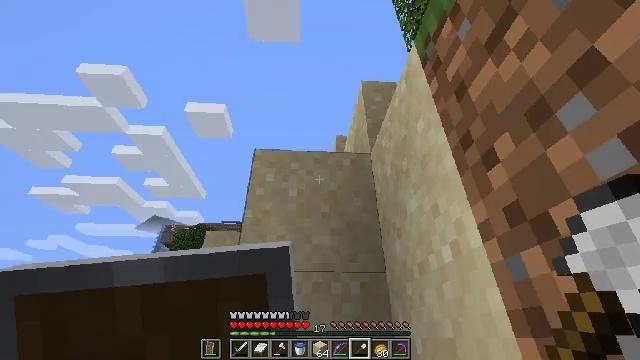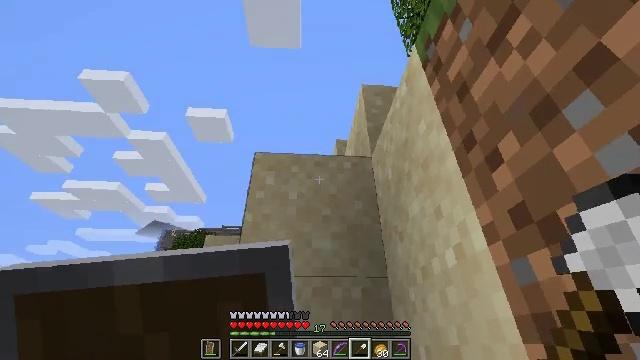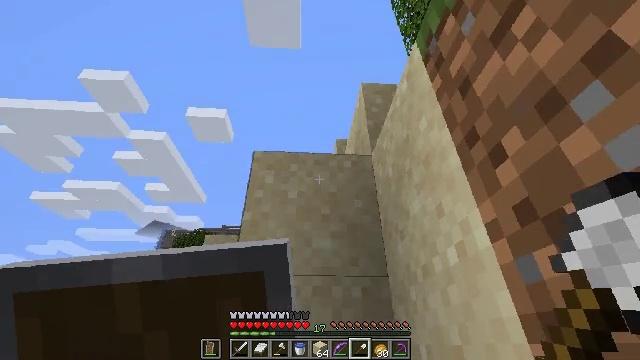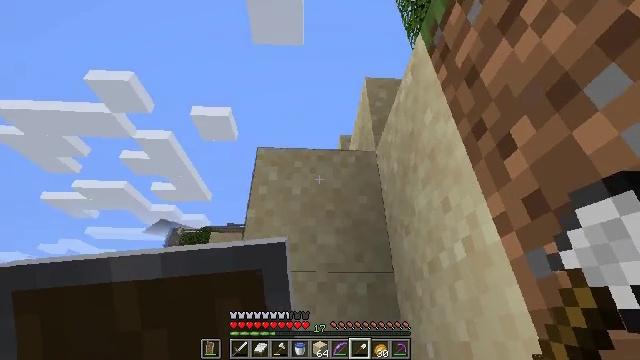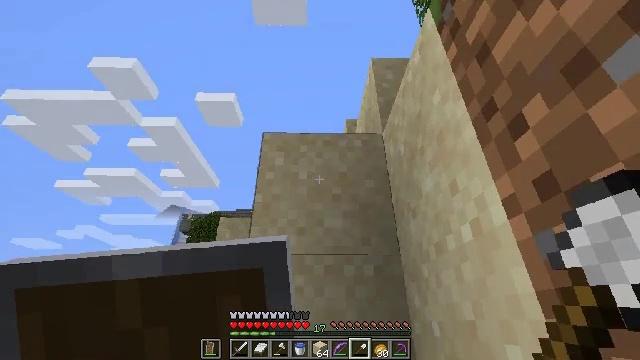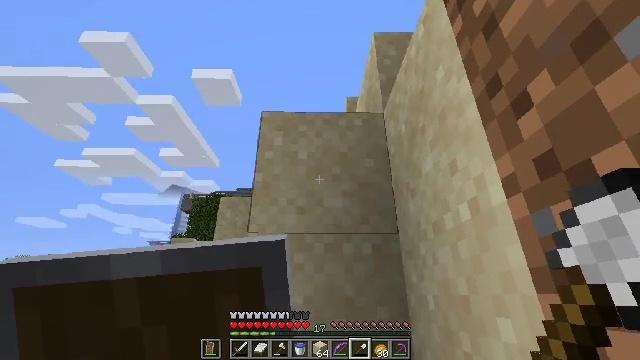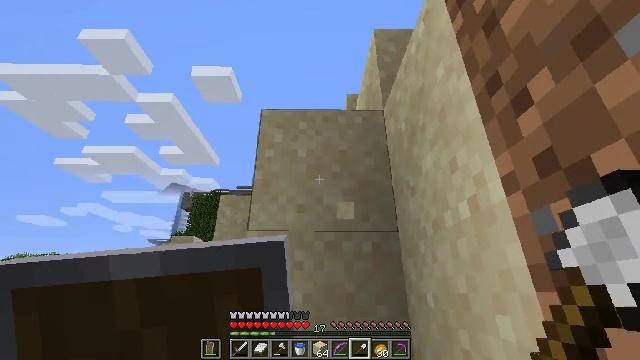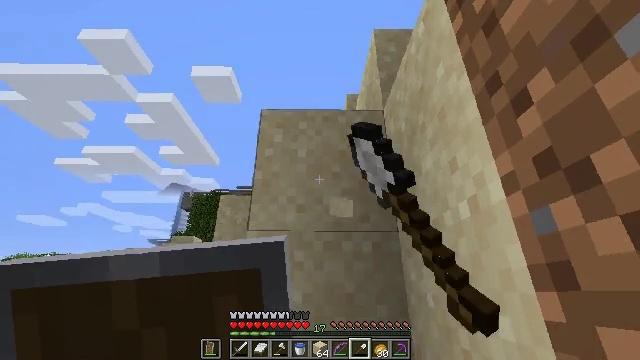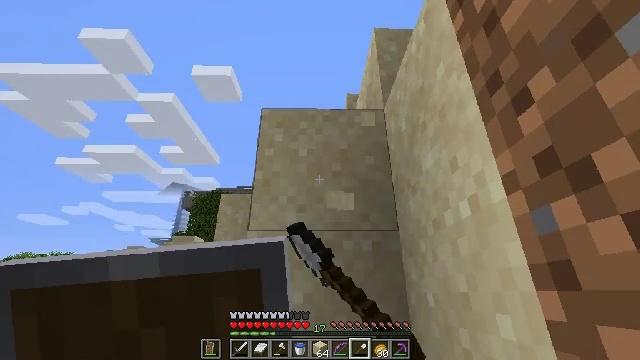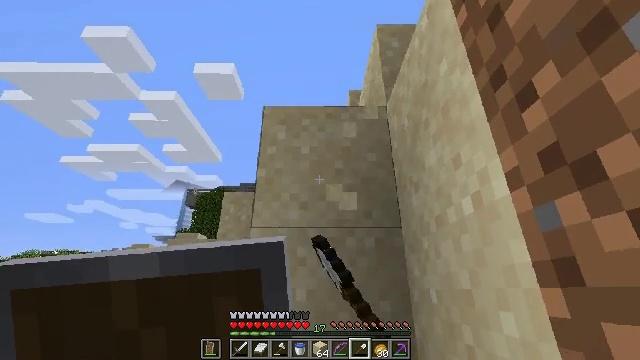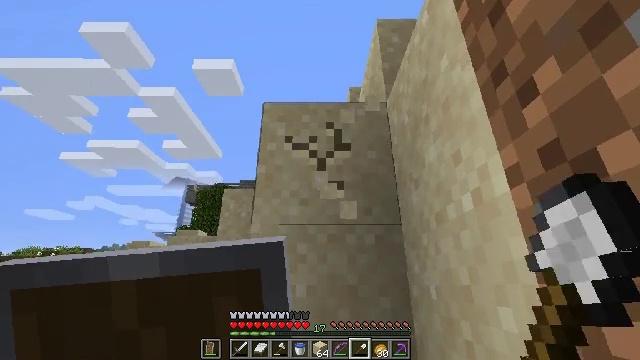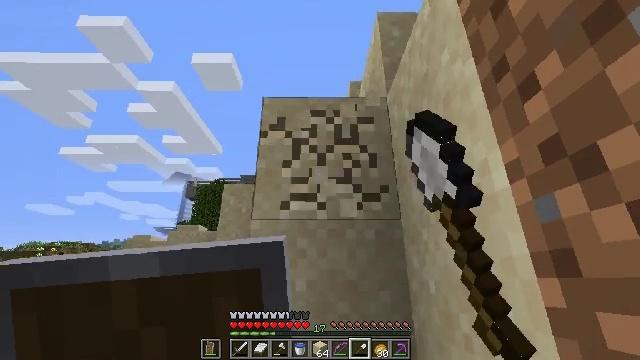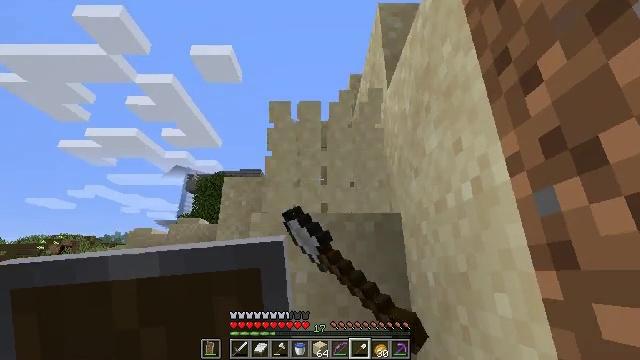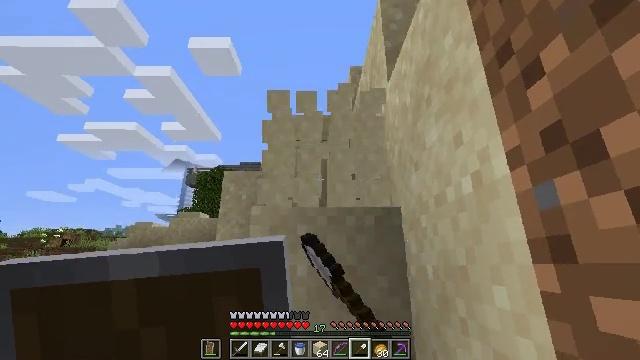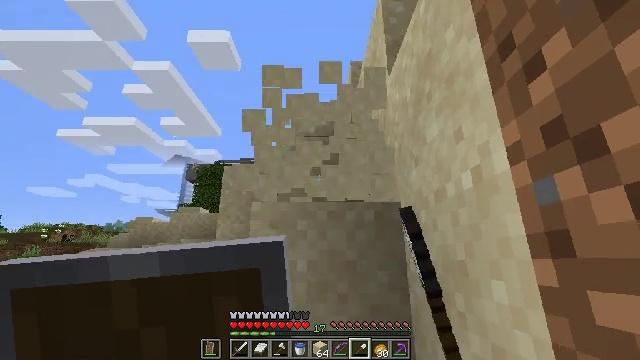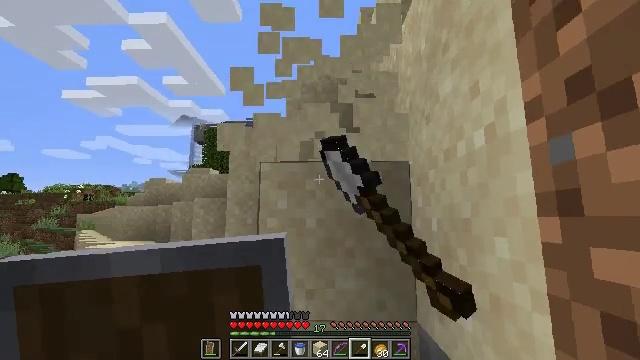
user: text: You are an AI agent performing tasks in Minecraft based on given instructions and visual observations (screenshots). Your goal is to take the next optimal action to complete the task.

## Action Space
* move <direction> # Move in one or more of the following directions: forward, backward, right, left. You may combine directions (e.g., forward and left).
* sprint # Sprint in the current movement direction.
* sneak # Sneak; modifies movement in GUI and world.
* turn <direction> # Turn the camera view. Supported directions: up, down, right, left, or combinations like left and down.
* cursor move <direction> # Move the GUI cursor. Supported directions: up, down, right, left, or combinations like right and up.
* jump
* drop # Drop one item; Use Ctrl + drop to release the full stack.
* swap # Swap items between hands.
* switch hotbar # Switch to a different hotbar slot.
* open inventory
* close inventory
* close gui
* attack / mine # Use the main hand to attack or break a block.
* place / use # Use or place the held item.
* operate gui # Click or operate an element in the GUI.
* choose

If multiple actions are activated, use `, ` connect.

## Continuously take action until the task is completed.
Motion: motion action
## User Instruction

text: Break the sand block.
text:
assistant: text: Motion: turn up
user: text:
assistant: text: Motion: no_op
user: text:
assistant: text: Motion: turn left
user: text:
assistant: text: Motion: turn left and down
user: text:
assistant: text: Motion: turn down
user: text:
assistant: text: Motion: attack / mine
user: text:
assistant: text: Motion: attack / mine
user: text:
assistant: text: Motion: attack / mine
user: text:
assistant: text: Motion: attack / mine
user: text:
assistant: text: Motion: attack / mine
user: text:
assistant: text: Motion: turn down, attack / mine
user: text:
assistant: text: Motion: turn down, attack / mine
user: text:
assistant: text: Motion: turn down, attack / mine
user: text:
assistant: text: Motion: turn down, attack / mine
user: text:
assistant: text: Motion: turn left and down, attack / mine
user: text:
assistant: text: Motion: turn down, attack / mine
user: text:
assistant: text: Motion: turn down, attack / mine
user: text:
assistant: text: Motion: turn down, attack / mine
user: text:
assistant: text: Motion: turn down, attack / mine
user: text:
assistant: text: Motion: turn down, attack / mine
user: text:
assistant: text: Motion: turn down, attack / mine
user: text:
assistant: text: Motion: turn down, attack / mine
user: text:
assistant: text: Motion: turn down, attack / mine
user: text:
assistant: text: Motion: turn down, attack / mine
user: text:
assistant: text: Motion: turn down, attack / mine
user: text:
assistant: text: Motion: turn down, attack / mine
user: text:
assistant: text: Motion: attack / mine
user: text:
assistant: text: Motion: attack / mine
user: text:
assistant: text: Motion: attack / mine
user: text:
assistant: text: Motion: attack / mine